Question: I am facing this problem:

code:
'''
<Grid>
<Button Content="Submit" Width="100" Height="100" Margin="10" VerticalAlignment="Top">
<Button.ToolTip>
<ToolTip Placement="MousePoint" StaysOpen="True" IsOpen="False" >
<StackPanel Background="BlueViolet">
<TextBlock FontWeight="Bold">Submit Request</TextBlock>
<Button Name="btn2" Content="ClickMe" Margin="10" Click="btnRefresh_Click"/>
</StackPanel>
</ToolTip>
</Button.ToolTip>
</Button>
</Grid>
'''
I also read this question
<URL>
Is there any workaround?
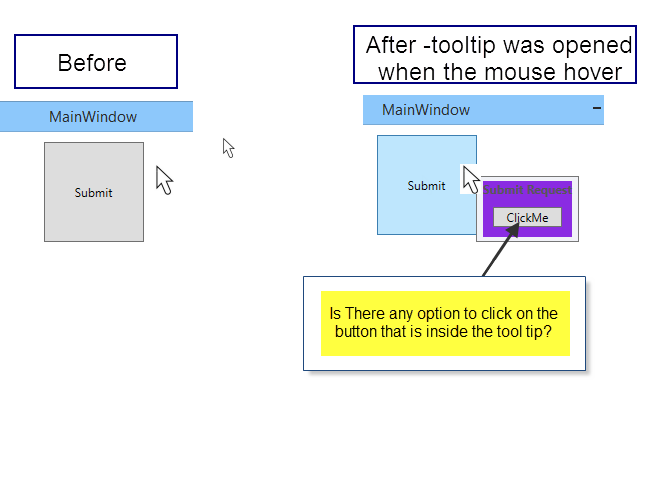
Answer: Use 'Popup' instead of 'ToolTip':
'''
<Button Content="Open Tooltip" Width="120" Height="40" MouseEnter="ShowTooltip"/>
<Popup PopupAnimation="Fade" Placement="Mouse" AllowsTransparency="True" StaysOpen="False" x:Name="TooltipPopup" >
<Border Background="AntiqueWhite" BorderBrush="Bisque" CornerRadius="3" BorderThickness="1">
<StackPanel Margin="10" Orientation="Horizontal" >
<Button Content="Update" HorizontalAlignment="Center" Click="UpdateTime" />
<TextBlock HorizontalAlignment="Center" x:Name="TestClickTarget" Margin="20 0 0 0" VerticalAlignment="Center" />
</StackPanel>
</Border>
</Popup>
'''
And in code-behind you'll have this (as an example):
'''
// opens the popup
// you can bind set TooltipPopup.IsOpen in any event you want (e.g. MouseEnter, Click, etc.
private void ShowTooltip(object sender, MouseEventArgs e){
TooltipPopup.IsOpen = true;
}
// doing something, when the Button in popup got clicked:
private void UpdateTime(object sender, RoutedEventArgs e){
TestClickTarget.Text = DateTime.Now.ToString("T");
}
'''
Working with a 'TextBox':
('MainWindow.xaml'):
'''
<Window x:Class="ClickableTooltip.MainWindow"
xmlns="http://schemas.microsoft.com/winfx/2006/xaml/presentation"
xmlns:x="http://schemas.microsoft.com/winfx/2006/xaml"
Title="MainWindow" Height="350" Width="525">
<Grid>
<TextBox MaxLines="10" MinLines="2" Height="100" Width="400" SelectionChanged="ShowTextTooltip" x:Name="Box">
</TextBox>
<Popup PopupAnimation="Fade" Placement="Mouse" AllowsTransparency="True" StaysOpen="False" x:Name="TooltipPopup" >
<Border Background="AntiqueWhite" BorderBrush="Bisque" CornerRadius="3" BorderThickness="1"
MinHeight="40" MaxHeight="100" MinWidth="200" MaxWidth="400">
<StackPanel Margin="10" Orientation="Horizontal" >
<Button Content="Update" HorizontalAlignment="Center" Click="UpdateTime" />
<TextBlock HorizontalAlignment="Center" x:Name="TestClickTarget" Margin="20 0 0 0" VerticalAlignment="Center" />
</StackPanel>
</Border>
</Popup>
</Grid>
</Window>
'''
('MainWindow.xaml.cs'):
'''
public partial class MainWindow {
public MainWindow() {
InitializeComponent();
TestClickTarget.Text = DateTime.Now.ToString("T");
Box.AppendText("Hello SO users. I'm Javad Amiry." + Environment.NewLine);
Box.AppendText("Hello SO users. I'm Javad Amiry in second line." + Environment.NewLine);
Box.AppendText("Hello SO users. I'm Javad Amiry in third line ;)" + Environment.NewLine);
Box.AppendText("And "Hello SO users. I'm Javad Amiry." the last one :D" + Environment.NewLine);
}
private void ShowTextTooltip(object sender, RoutedEventArgs e) {
var box = e.OriginalSource as TextBox;
if (box == null || TestClickTarget == null)
return;
TestClickTarget.Text = box.SelectedText;
TooltipPopup.IsOpen = box.SelectionLength != 0;
}
private void UpdateTime(object sender, RoutedEventArgs e) {
TestClickTarget.Text = DateTime.Now.ToString("T");
}
}
'''